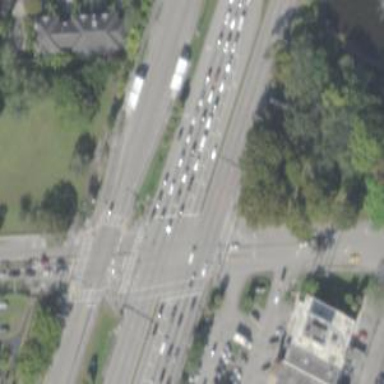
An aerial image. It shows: Crossing on the road with line markings.